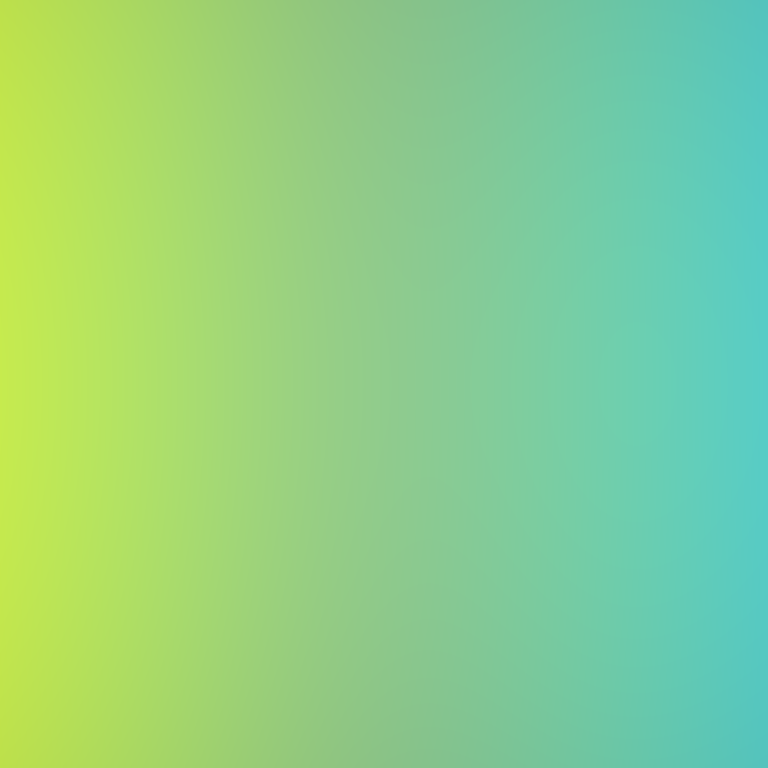
Abstract light effect, smooth gradient from soft yellow to gentle cyan, calm atmosphere, diffuse glow, no room, no furniture, no objects.